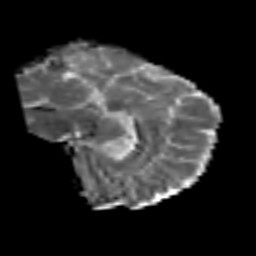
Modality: MD
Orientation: sagittal
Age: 39
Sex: female
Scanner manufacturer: siemens
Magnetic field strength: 3 T
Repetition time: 6.1 s
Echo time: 0.101 s